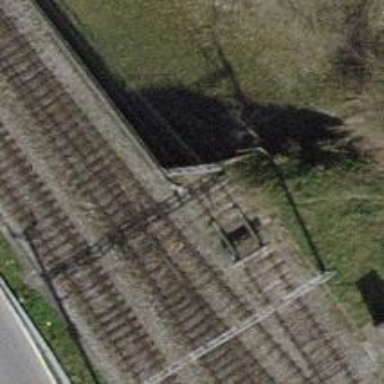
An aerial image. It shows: Railway buffer stop.